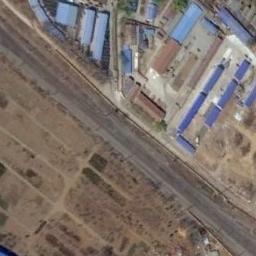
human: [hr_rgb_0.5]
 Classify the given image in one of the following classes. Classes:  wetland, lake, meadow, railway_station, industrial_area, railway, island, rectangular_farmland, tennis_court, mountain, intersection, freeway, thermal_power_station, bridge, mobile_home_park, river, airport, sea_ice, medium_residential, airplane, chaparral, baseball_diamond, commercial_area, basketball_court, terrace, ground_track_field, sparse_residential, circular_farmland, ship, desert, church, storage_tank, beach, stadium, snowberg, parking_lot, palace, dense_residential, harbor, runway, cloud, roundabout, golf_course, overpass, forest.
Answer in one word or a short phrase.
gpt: railway